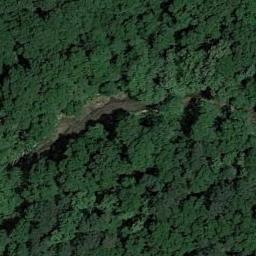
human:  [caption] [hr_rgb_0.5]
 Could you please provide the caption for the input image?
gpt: There is a winding path in this forest .

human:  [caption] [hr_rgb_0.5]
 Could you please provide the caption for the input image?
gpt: The forest has a lot of dense dark green trees and a river goes through the forest .

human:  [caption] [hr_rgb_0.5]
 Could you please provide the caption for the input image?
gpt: The bare land is in the middle of the forest .

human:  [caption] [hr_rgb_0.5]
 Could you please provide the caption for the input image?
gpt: A curved earth road passes through the dense forest .

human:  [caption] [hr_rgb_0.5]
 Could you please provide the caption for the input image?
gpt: A narrow winding path goes through a green forest .